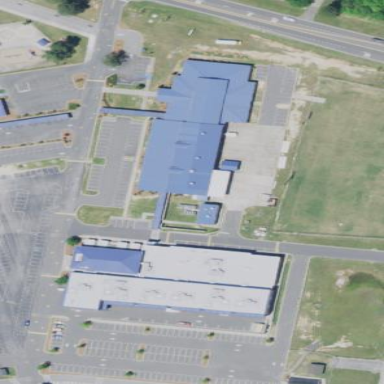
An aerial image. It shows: School building.